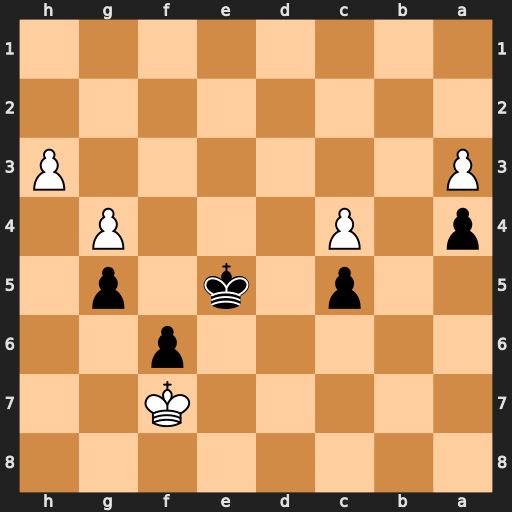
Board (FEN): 8/5K2/5p2/2p1k1p1/p1P3P1/P6P/8/8
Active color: b
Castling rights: -
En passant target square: -
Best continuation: f5 gxf5 Kxf5 Ke7 Ke5